Question: So I'm trying to do my homework, but the teacher's given me 0 information about this. There is an example of how to play a video from a file in the res/raw folder, but there's nothing about online URLs. Please help me, I just want a simple player. I'll attach a picture detailing exactly what is up. I'll also add the code, since it's not that much and I really have no clue what could be wrong. Error says this:
> W/MediaPlayer: Couldn't open <URL>... '''
java.io.FileNotFoundException: No content provider: http://techslides.com/demos/sample-videos/small.mp4
'''
And this is the code:
'''
VideoView video;
String url = "http://techslides.com/demos/sample-videos/small.mp4";
@Override
protected void onCreate(Bundle savedInstanceState) {
super.onCreate(savedInstanceState);
setContentView(R.layout.activity_main);
video = (VideoView) findViewById(R.id.videoView);
MediaController mc = new MediaController(this);
mc.setAnchorView(mc);
video.setVideoPath(url);
video.setMediaController(mc);
video.start();
}
'''

I will finally add to this that I've tried several different URLs, including some https ones and some http.
EDIT:
So, I tried fixing it and it ended up looking like this:
'''
video = (VideoView) findViewById(R.id.videoView);
final MediaController mc = new MediaController(this);
mc.setAnchorView(mc);
video.setVideoPath(url);
video.setMediaController(mc);
video.setOnPreparedListener(new MediaPlayer.OnPreparedListener(){
@Override
public void onPrepared(MediaPlayer mp){
video.start();
}
});
'''
But it still gives me the same error when the emu is open. "Can't play this video". On the other hand, I got a bunch of new errors:
> E/MediaPlayerNative: error (1, -<PHONE>)
E/MediaPlayer: Error (1,-<PHONE>)
D/VideoView: Error: 1,-<PHONE>
I'm not really familiarized with this technology, and the teacher hasn't given us any notions whatsoever as to what should or shouldn't be in the code for it to work. Just an example of a locally stored video playing in Android Studio with VideoView... that doesn't work when applied to online URLs.
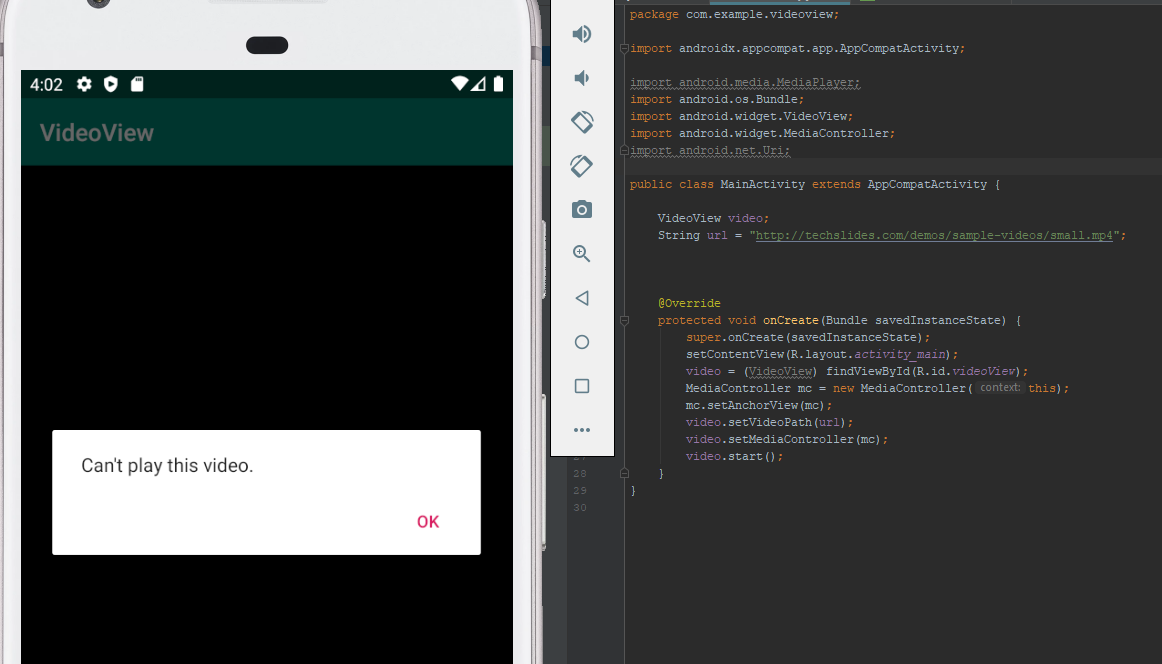
Answer: So I've ended up fixing it myself. The problem wasn't in the code, for anyone wondering I've ended up using this simple format:
'''
protected void onCreate(Bundle savedInstanceState) {
super.onCreate(savedInstanceState);
setContentView(R.layout.activity_main);
video = (VideoView) findViewById(R.id.video);
Uri uri = Uri.parse("http://techslides.com/demos/sample-videos/small.mp4");
video.setMediaController(new MediaController(this));
video.setVideoURI(uri);
video.requestFocus();
video.start();
}
'''
The problem was the AVD itself. I had a Pixel 1 running Android 9, and that for some reason didn't work. I've installed a Nexus 5 with Oreo and it works flawlessly.